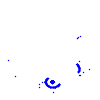
Particle: electron